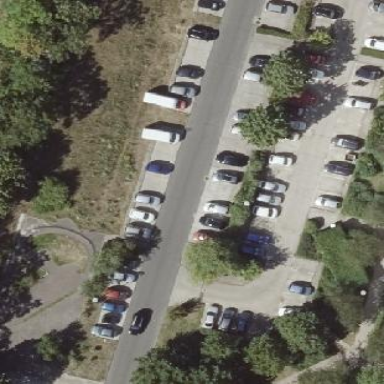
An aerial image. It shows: Street-side parking area.